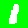
Digit: 1